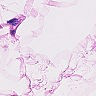
Metastatic tissue present: no